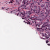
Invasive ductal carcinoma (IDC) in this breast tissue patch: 1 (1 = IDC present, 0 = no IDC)